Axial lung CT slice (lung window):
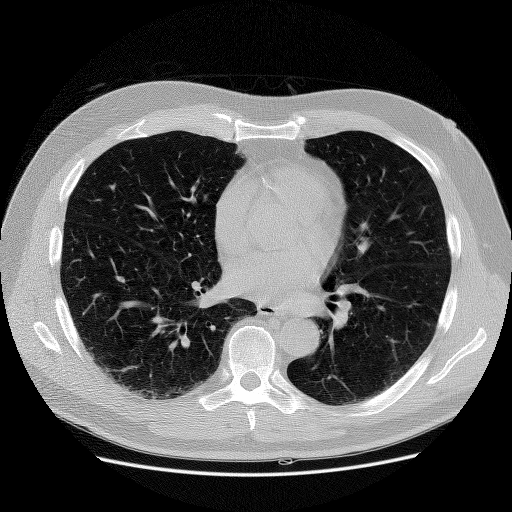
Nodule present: no